Field crop: maize
Growth stage: 1
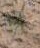
Species: salsola